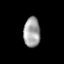
Tissue: lung
Cell type: Myeloid cells
Senescence score: 0.5607
Nuclear area (px): 483
Mean DAPI intensity: 162.356